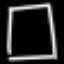
Label: square